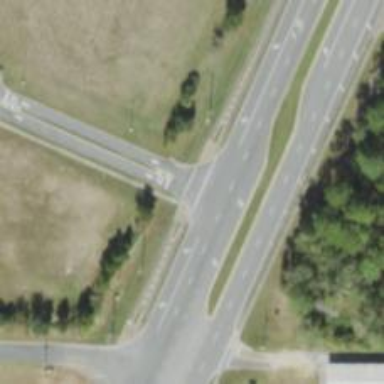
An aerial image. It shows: Uncontrolled crossing on cycleway.